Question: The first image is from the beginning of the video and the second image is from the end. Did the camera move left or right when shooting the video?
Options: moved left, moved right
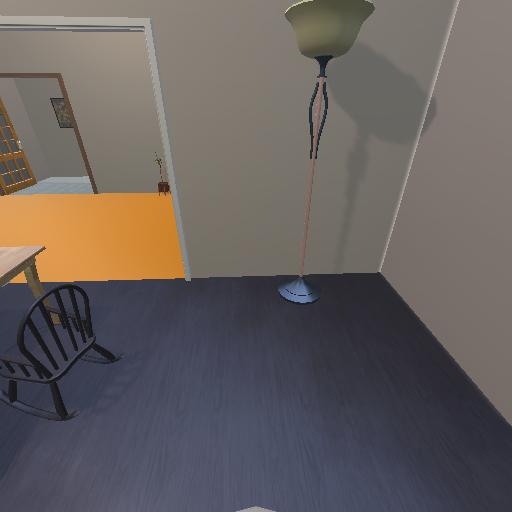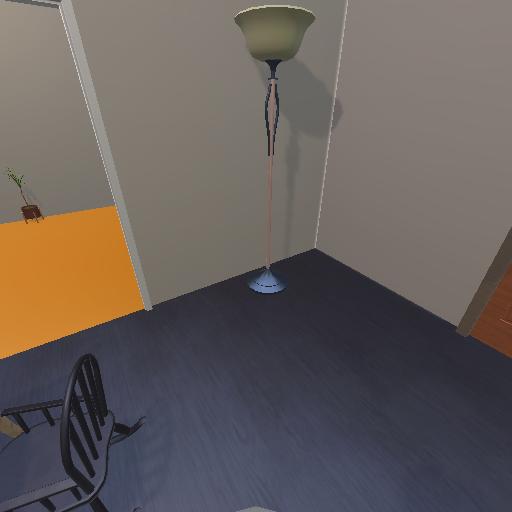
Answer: moved left